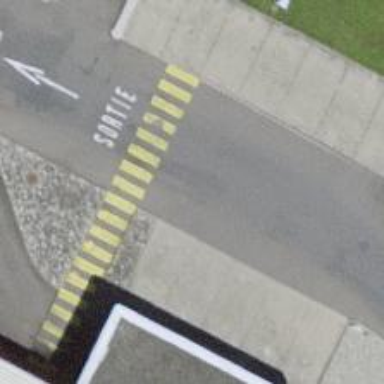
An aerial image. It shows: Zebra crossing on the road.